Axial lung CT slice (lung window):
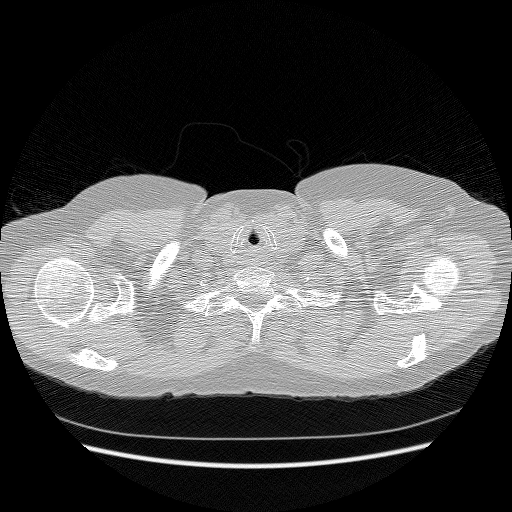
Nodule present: no